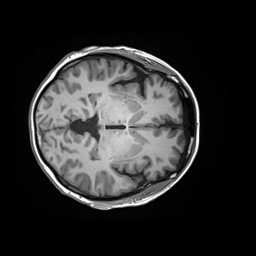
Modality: T1w
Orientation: axial
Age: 61
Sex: female
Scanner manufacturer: siemens
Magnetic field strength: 3 T
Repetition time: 2.2 s
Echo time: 0.00245 s